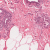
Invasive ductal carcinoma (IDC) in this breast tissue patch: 0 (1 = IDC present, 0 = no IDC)